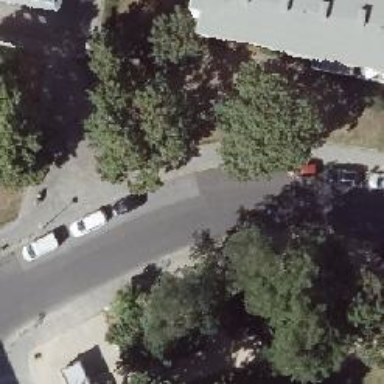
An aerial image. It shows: Residential road with asphalt surface and sidewalks on both sides. There is parallel parking lane on the left side.